Field crop: maize
Growth stage: 2
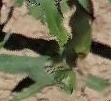
Species: maize